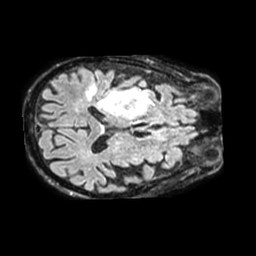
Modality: FLAIR
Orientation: axial
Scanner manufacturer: philips
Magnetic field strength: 1.5 T
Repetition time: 4.8 s
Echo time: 0.3317 s